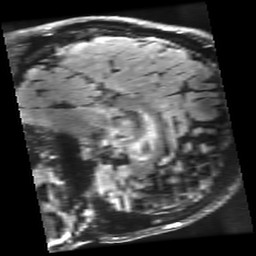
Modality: FLAIR
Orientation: sagittal
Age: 64
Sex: male
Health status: healthy
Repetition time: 12 s
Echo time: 0.09782 s